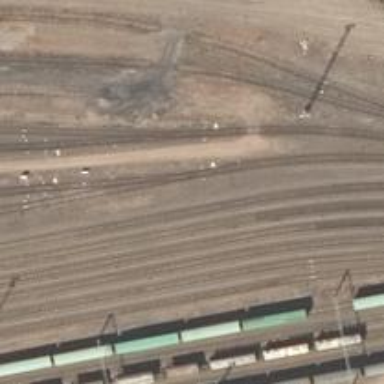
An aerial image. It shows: Railway yard in service.